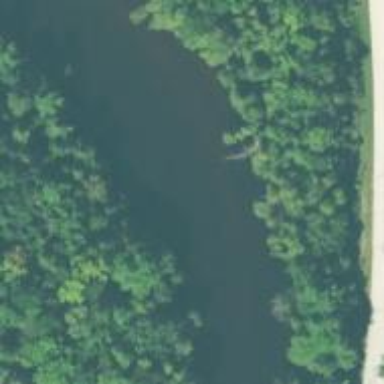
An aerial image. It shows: Beautiful river scene.